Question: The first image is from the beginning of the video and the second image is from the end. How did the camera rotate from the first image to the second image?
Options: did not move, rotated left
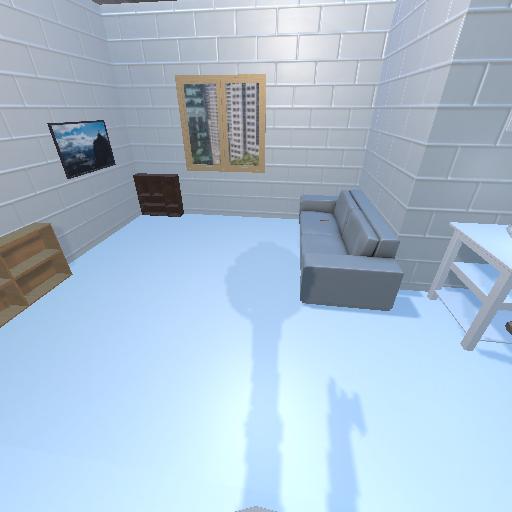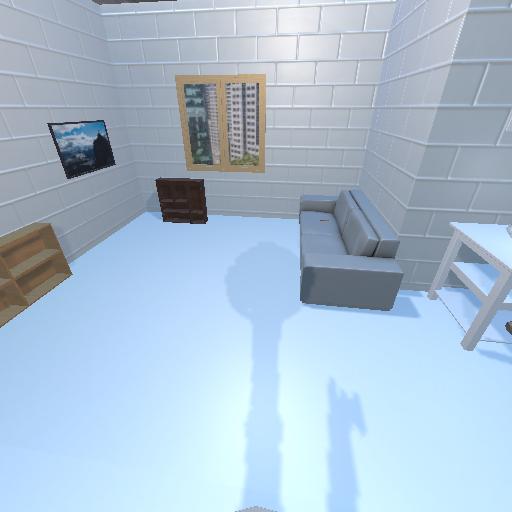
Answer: did not move